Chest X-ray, PA view. Patient: 44 years old, sex F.
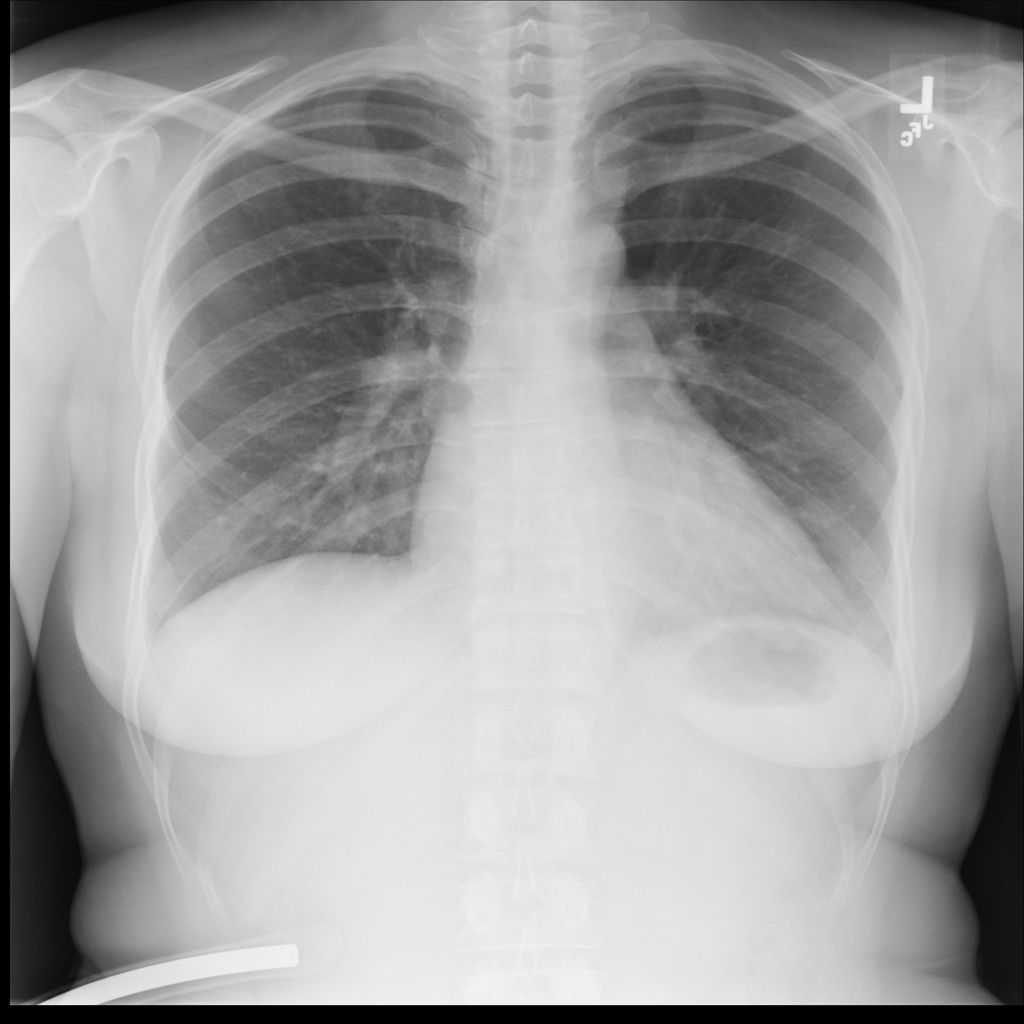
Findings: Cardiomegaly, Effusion